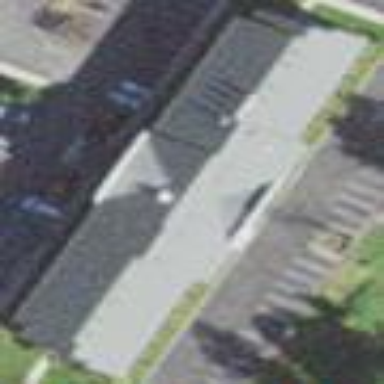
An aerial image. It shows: Hotel building.